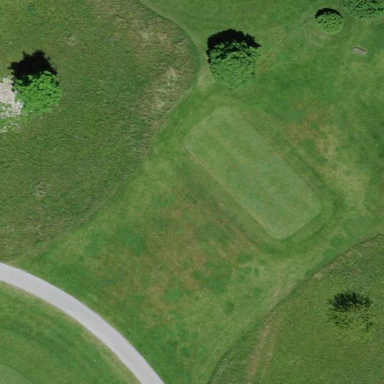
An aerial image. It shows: Grassy area designated as golf tee.